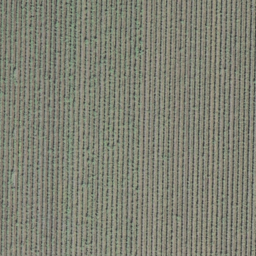
Label: agricultural